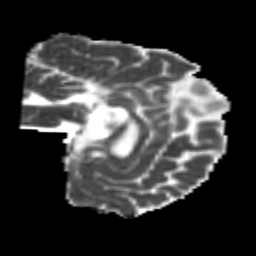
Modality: MD
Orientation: sagittal
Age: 25
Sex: male
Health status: healthy
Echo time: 0.074 s